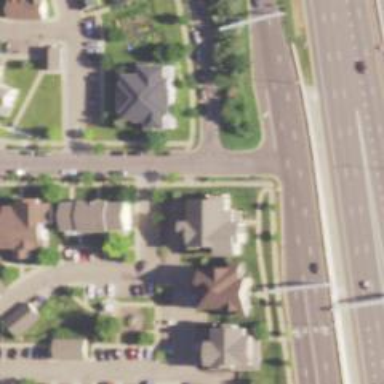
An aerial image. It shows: Residential road with sidewalk on the left.